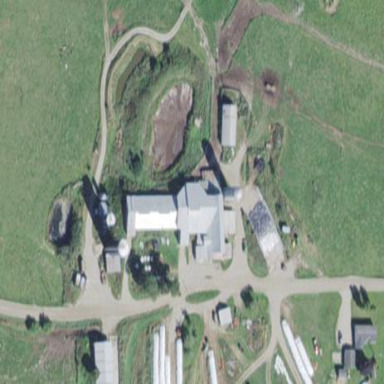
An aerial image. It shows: Farm auxiliary building.